Question: I am working at silverlight application and my ask is about wcf and silverlight..
I crated silverlight app and wcf library in one solution..
Then linked service to app via Add service reference..

When I start only service, it's working without problem..
Problem just start when I want to run application.. I've got error about client access policy, which I have add as well..
Is there a way how to start app (and debug) and service together witout that error? and without duty to deploy? Only in debug mode?
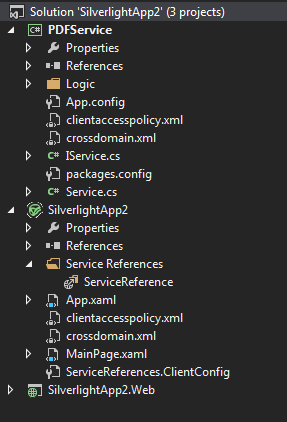
Answer: The 'clientaccesspolicy.xml' and/or 'crossdomain.xml' files are required inside your client application, and they do belong in your web service directory. Rather, they must be copied into the of your web server. Mostly, that would be the directory 'C:\inetpub\wwwroot' instead of 'C:\inetpub\wwwroot\PDFService'.